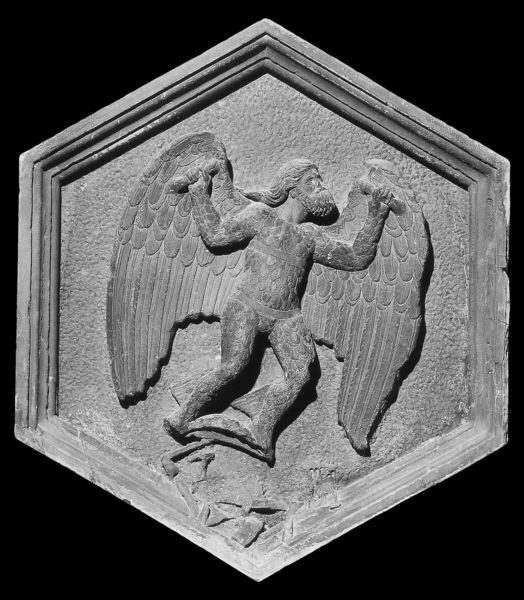
Titel: Reliefs vom Campanile des Domes in Florenz
Künstler: Andrea Pisano
Institution: Florenz, Museo dell’Opera del Duomo
Schlagwörter: flügel, mann, nackt, vogel, bart, arme, federn, stein, vollbart, haare, lange haare, locken, fliegen, schuppen, beine, relief, flug, sechseck, relieff, ikarus, greichenland, langes haar, daedalus, wieland, ikartus